Breast ultrasound image
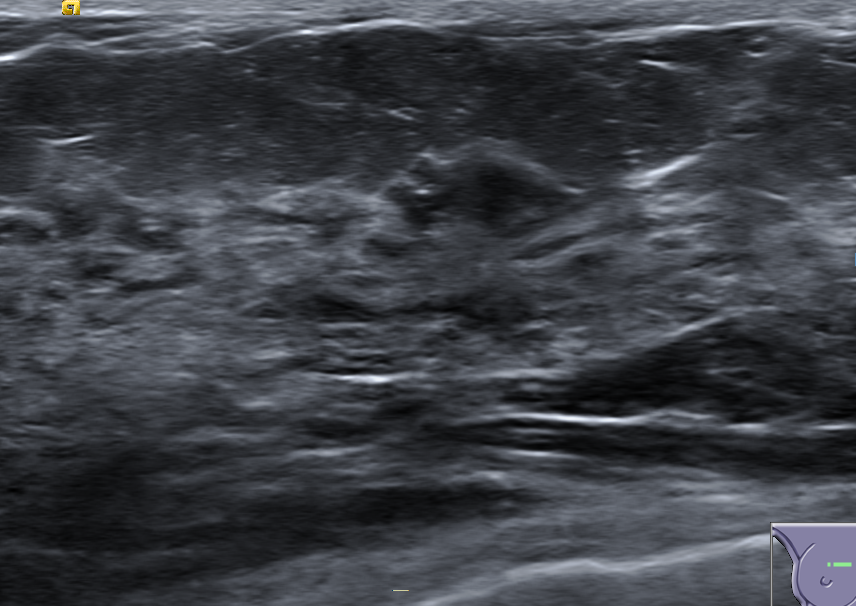
Diagnosis: normal